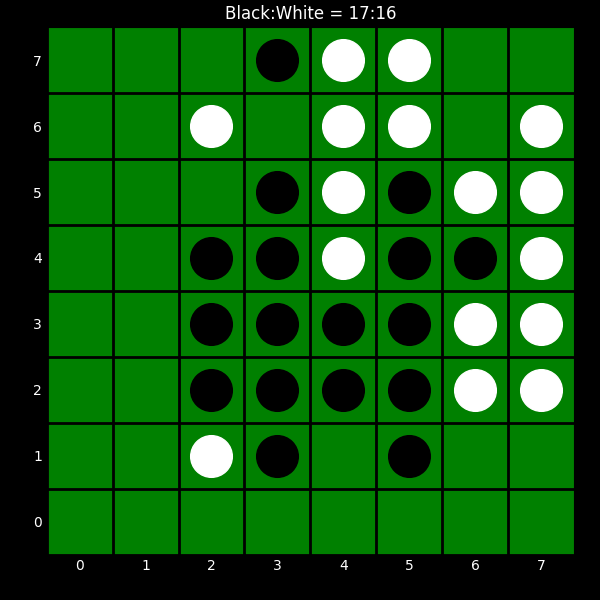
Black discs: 17
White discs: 16